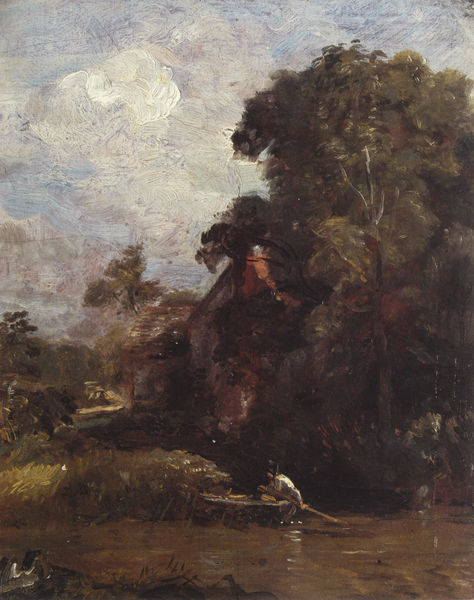
Titel: Willy Lott's House from the Stour (The Valley Farm)
Künstler: John Constable
Standort: London
Institution: Victoria & Albert Museum
Schlagwörter: baum, blau, blätter, dunkel, gemälde, himmel, mann, schatten, wasser, weiß, wolken, bäume, fluss, grün, landschaft, ocker, see, teich, ufer, braun, frau, grau, hell, hut, licht, schwarz, straße, dach, gebäude, haus, rot, weg, wiese, wolke, hochformat, malerei, zylinder, barock, mensch, stein, öl, ast, gräser, häuser, natur, schilf, spiegelung, gewässer, hütte, pastos, figur, renaissance, wald, boot, brunnen, kahn, paddel, ruder, garten, seicht, fischer, abstrakt, giebel, farbe, tag, ölgemälde, steg, blue, church, hat, oil, red, white, black, green, painting, woman, yellow, realistisch, ruderboot, ruderer, rudern, flowers, brown, gestalt, gänse, fahren, landschaftsbild, hand, flower, malerisch, cloud, clouds, man, sky, tree, boat, building, girl, house, lake, landscape, nature, water, roof, sun, trees, brave, morast, fähre, forest, grass, light, peaceful, river, stream, plants, brushstroke, shadow, wilderness, klettern, muddy, anlegestelle, wave, mächen, person, angeln, human, leaves, friedlich, hiel, flussufer, buildings, watercolor, himmer, art, fährmann, rain, übersetzen, cabin, canoe, degas, pond, fish, brushstrokes, figure, fishing, native american, land, tan, indian, light blue, modern art, barn, floating, woods, pissaro, idyllic, rowing, oar, wild, cluds, waiter, fisher, jungle, paddle, duck, clowds, walter, realistiscj, languid, ild, loaf, cloudss, 뭉크, 유채화, 사람이 노를 젓고 잇음, 숲속에 있는 작은 강가 같음, 물이 황토색이고, clearance, floods